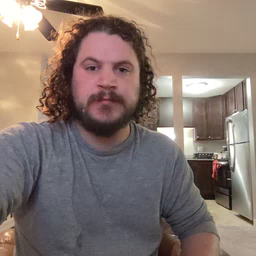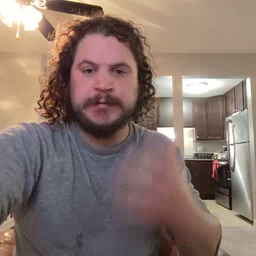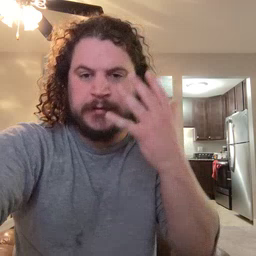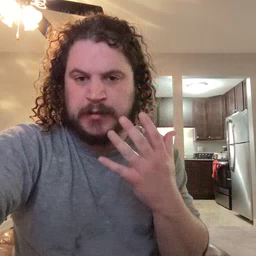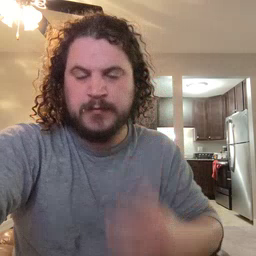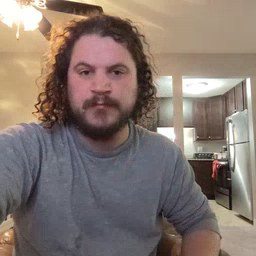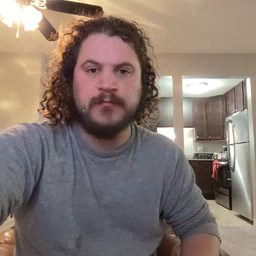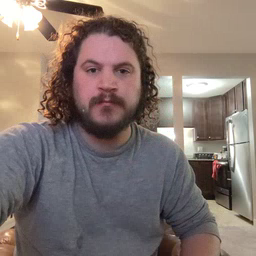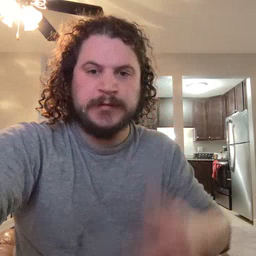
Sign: sad